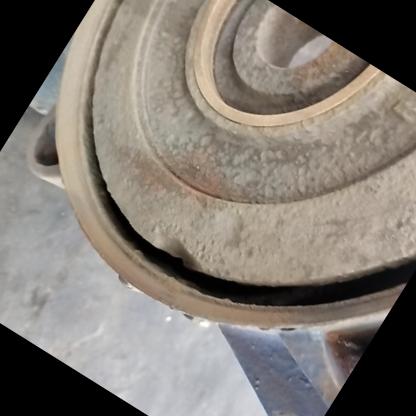
Klasa: inne